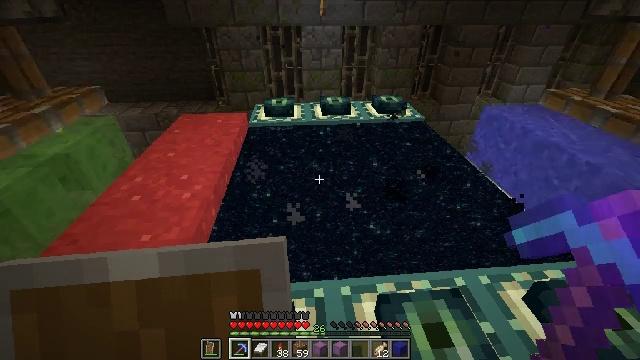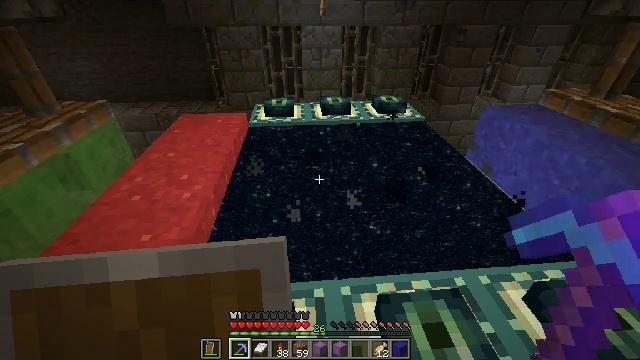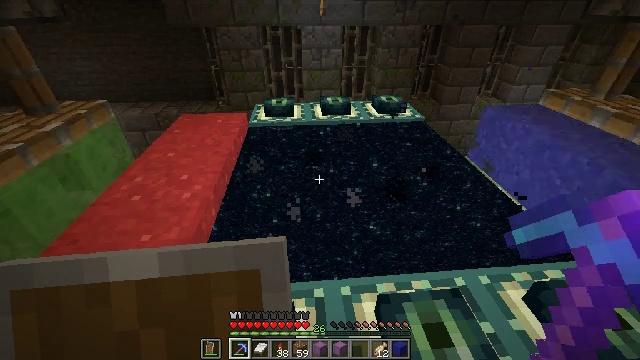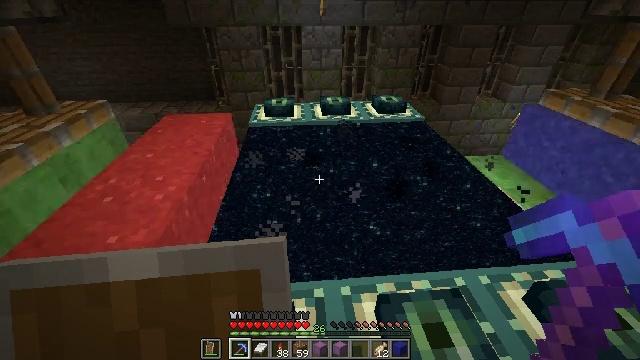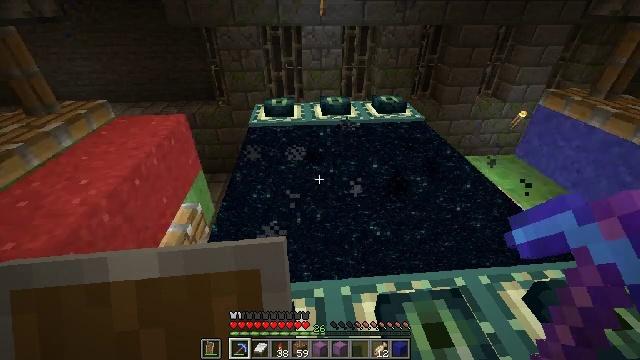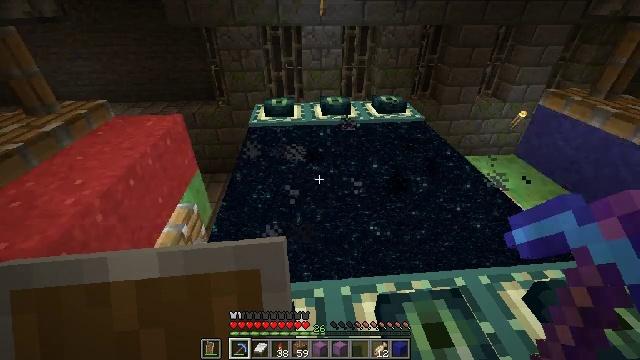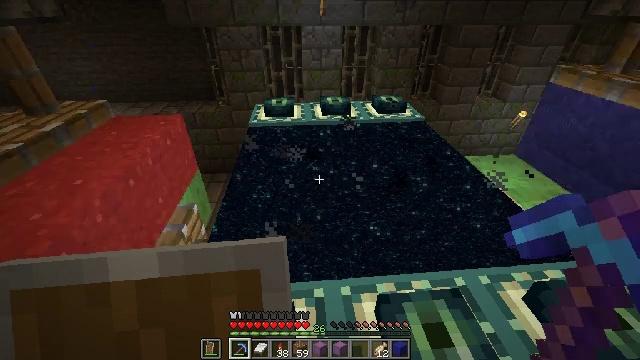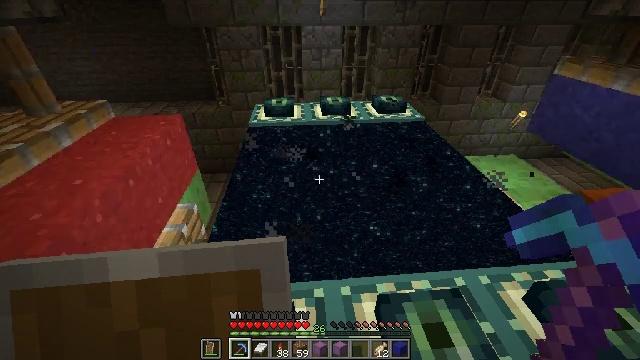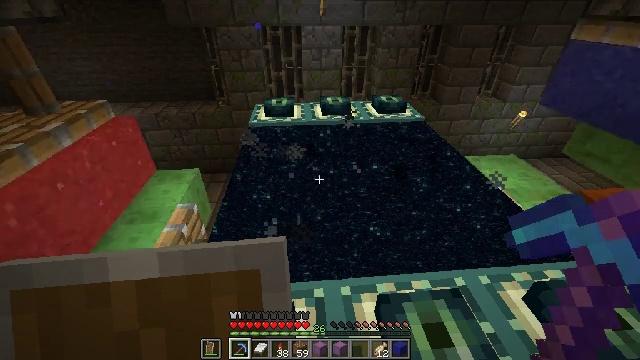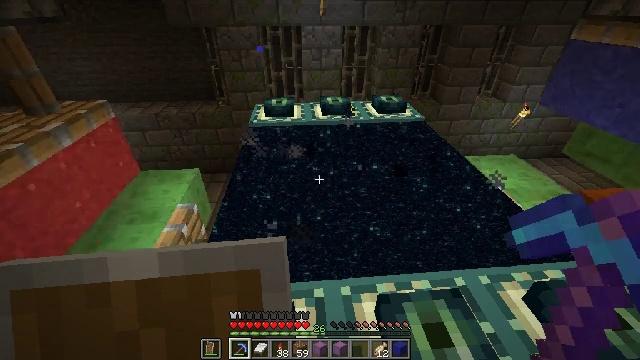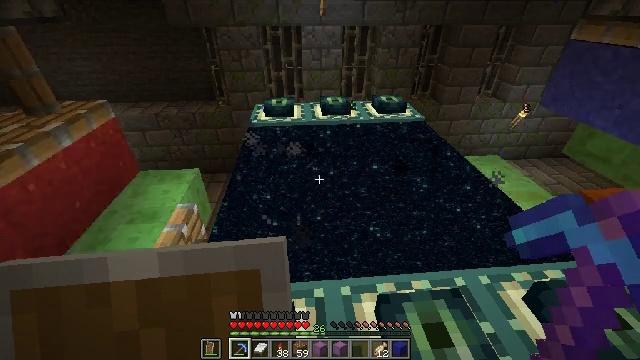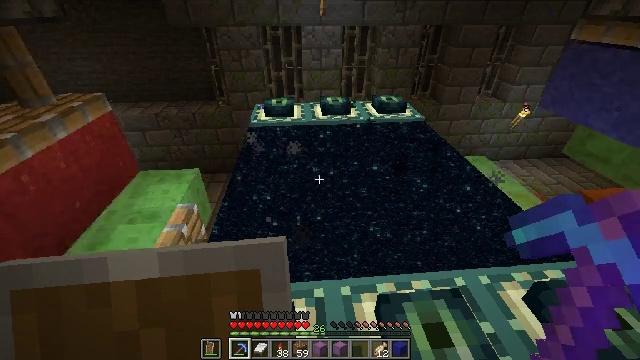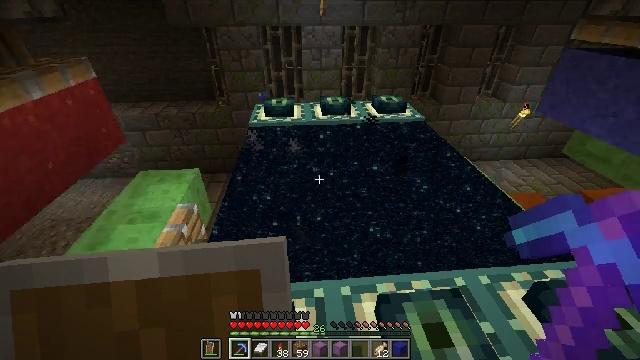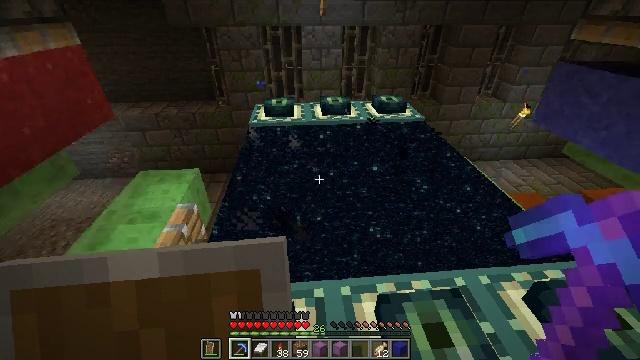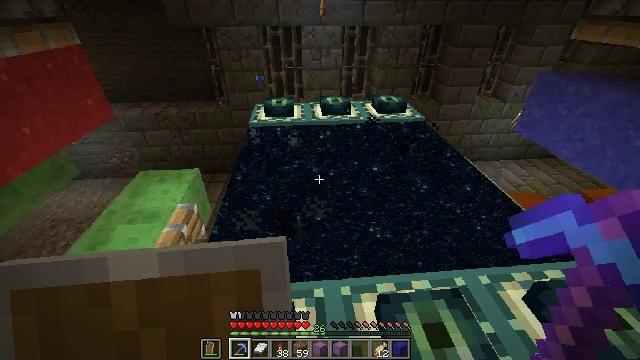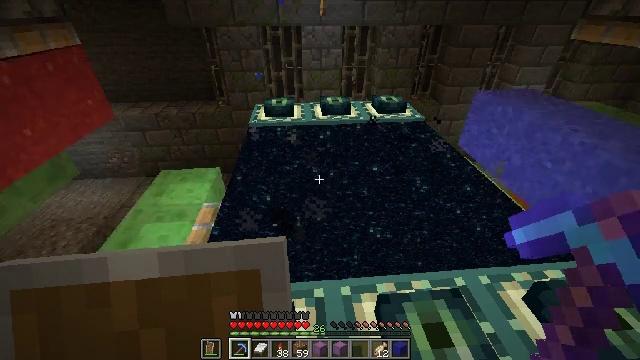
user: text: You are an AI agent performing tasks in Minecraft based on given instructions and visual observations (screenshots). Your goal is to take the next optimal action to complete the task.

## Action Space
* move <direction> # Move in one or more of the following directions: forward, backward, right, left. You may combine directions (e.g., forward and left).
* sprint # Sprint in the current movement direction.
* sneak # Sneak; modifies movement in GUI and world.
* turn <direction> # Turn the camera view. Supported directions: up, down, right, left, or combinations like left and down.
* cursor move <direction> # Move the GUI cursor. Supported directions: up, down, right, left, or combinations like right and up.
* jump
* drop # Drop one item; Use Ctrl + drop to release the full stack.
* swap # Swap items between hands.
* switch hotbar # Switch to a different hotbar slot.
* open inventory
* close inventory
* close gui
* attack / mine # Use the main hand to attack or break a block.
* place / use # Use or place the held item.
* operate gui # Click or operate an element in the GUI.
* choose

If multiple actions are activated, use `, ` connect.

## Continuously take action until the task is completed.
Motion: motion action
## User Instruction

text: Dig up the blue concrete powder.
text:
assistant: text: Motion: no_op
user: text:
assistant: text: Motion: no_op
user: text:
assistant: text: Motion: no_op
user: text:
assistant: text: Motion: no_op
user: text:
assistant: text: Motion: no_op
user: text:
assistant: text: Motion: no_op
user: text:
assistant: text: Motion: no_op
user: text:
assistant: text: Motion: no_op
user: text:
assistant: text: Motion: no_op
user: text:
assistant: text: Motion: no_op
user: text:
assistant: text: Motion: no_op
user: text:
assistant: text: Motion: no_op
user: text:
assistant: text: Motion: no_op
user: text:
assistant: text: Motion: no_op
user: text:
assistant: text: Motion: no_op
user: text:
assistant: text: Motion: no_op
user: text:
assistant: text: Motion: no_op
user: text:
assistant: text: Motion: no_op
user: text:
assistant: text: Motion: no_op
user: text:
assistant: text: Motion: no_op
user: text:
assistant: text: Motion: no_op
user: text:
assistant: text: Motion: no_op
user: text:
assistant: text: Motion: no_op
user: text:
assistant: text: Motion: no_op
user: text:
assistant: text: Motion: no_op
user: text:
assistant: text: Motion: no_op
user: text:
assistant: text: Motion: no_op
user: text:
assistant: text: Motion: no_op
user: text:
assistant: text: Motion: no_op
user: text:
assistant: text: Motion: no_op